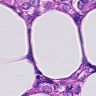
Metastatic tissue present: yes